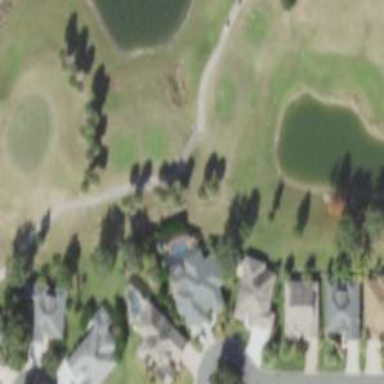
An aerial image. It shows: Path bridge crossing golf cartpath.